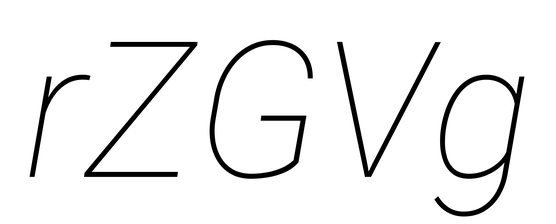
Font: Roboto-Italic_Thin_Italic